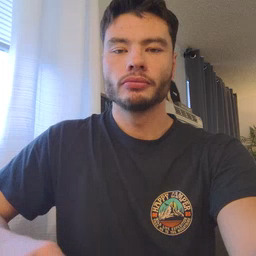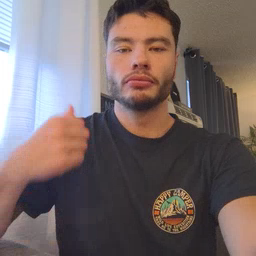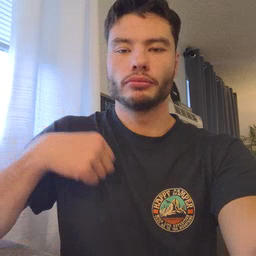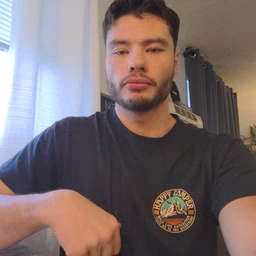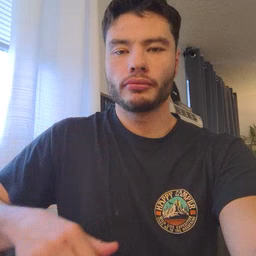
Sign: jacket